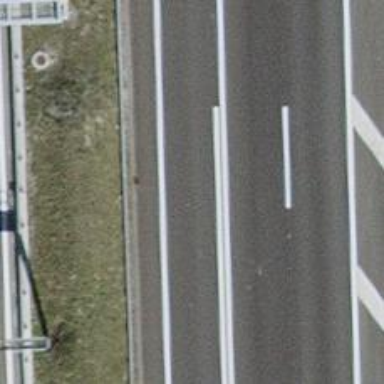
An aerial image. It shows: Asphalt motorway link.